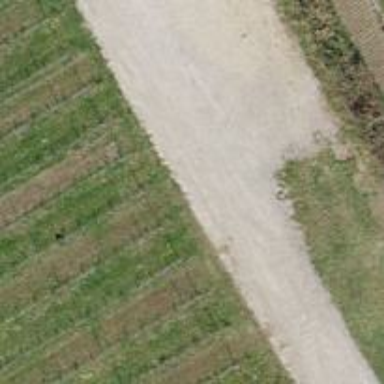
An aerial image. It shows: Gravel residential road.